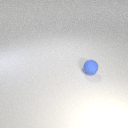
small blue rubber sphere